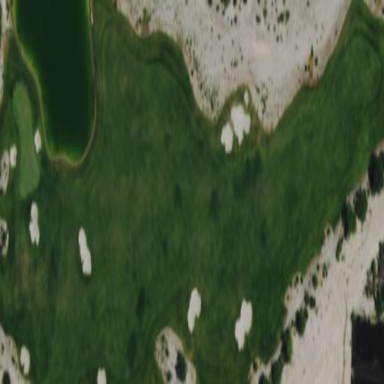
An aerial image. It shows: Golf fairway surrounded by grass.